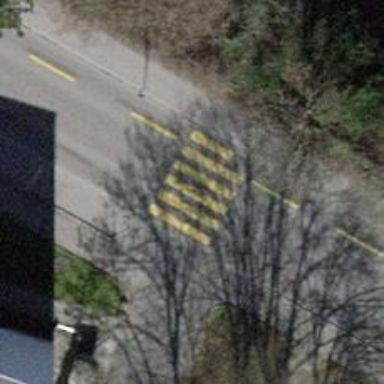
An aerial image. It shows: Zebra crossing on the road.